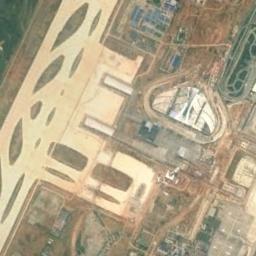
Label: airport